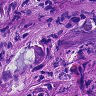
Metastatic tissue present: yes